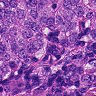
Metastatic tissue present: yes